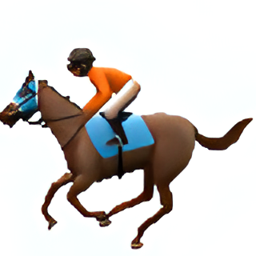
Name: horse racing
Emoji: 🏇🏾
Group: People & Body
Sub-group: person-sport